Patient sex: M
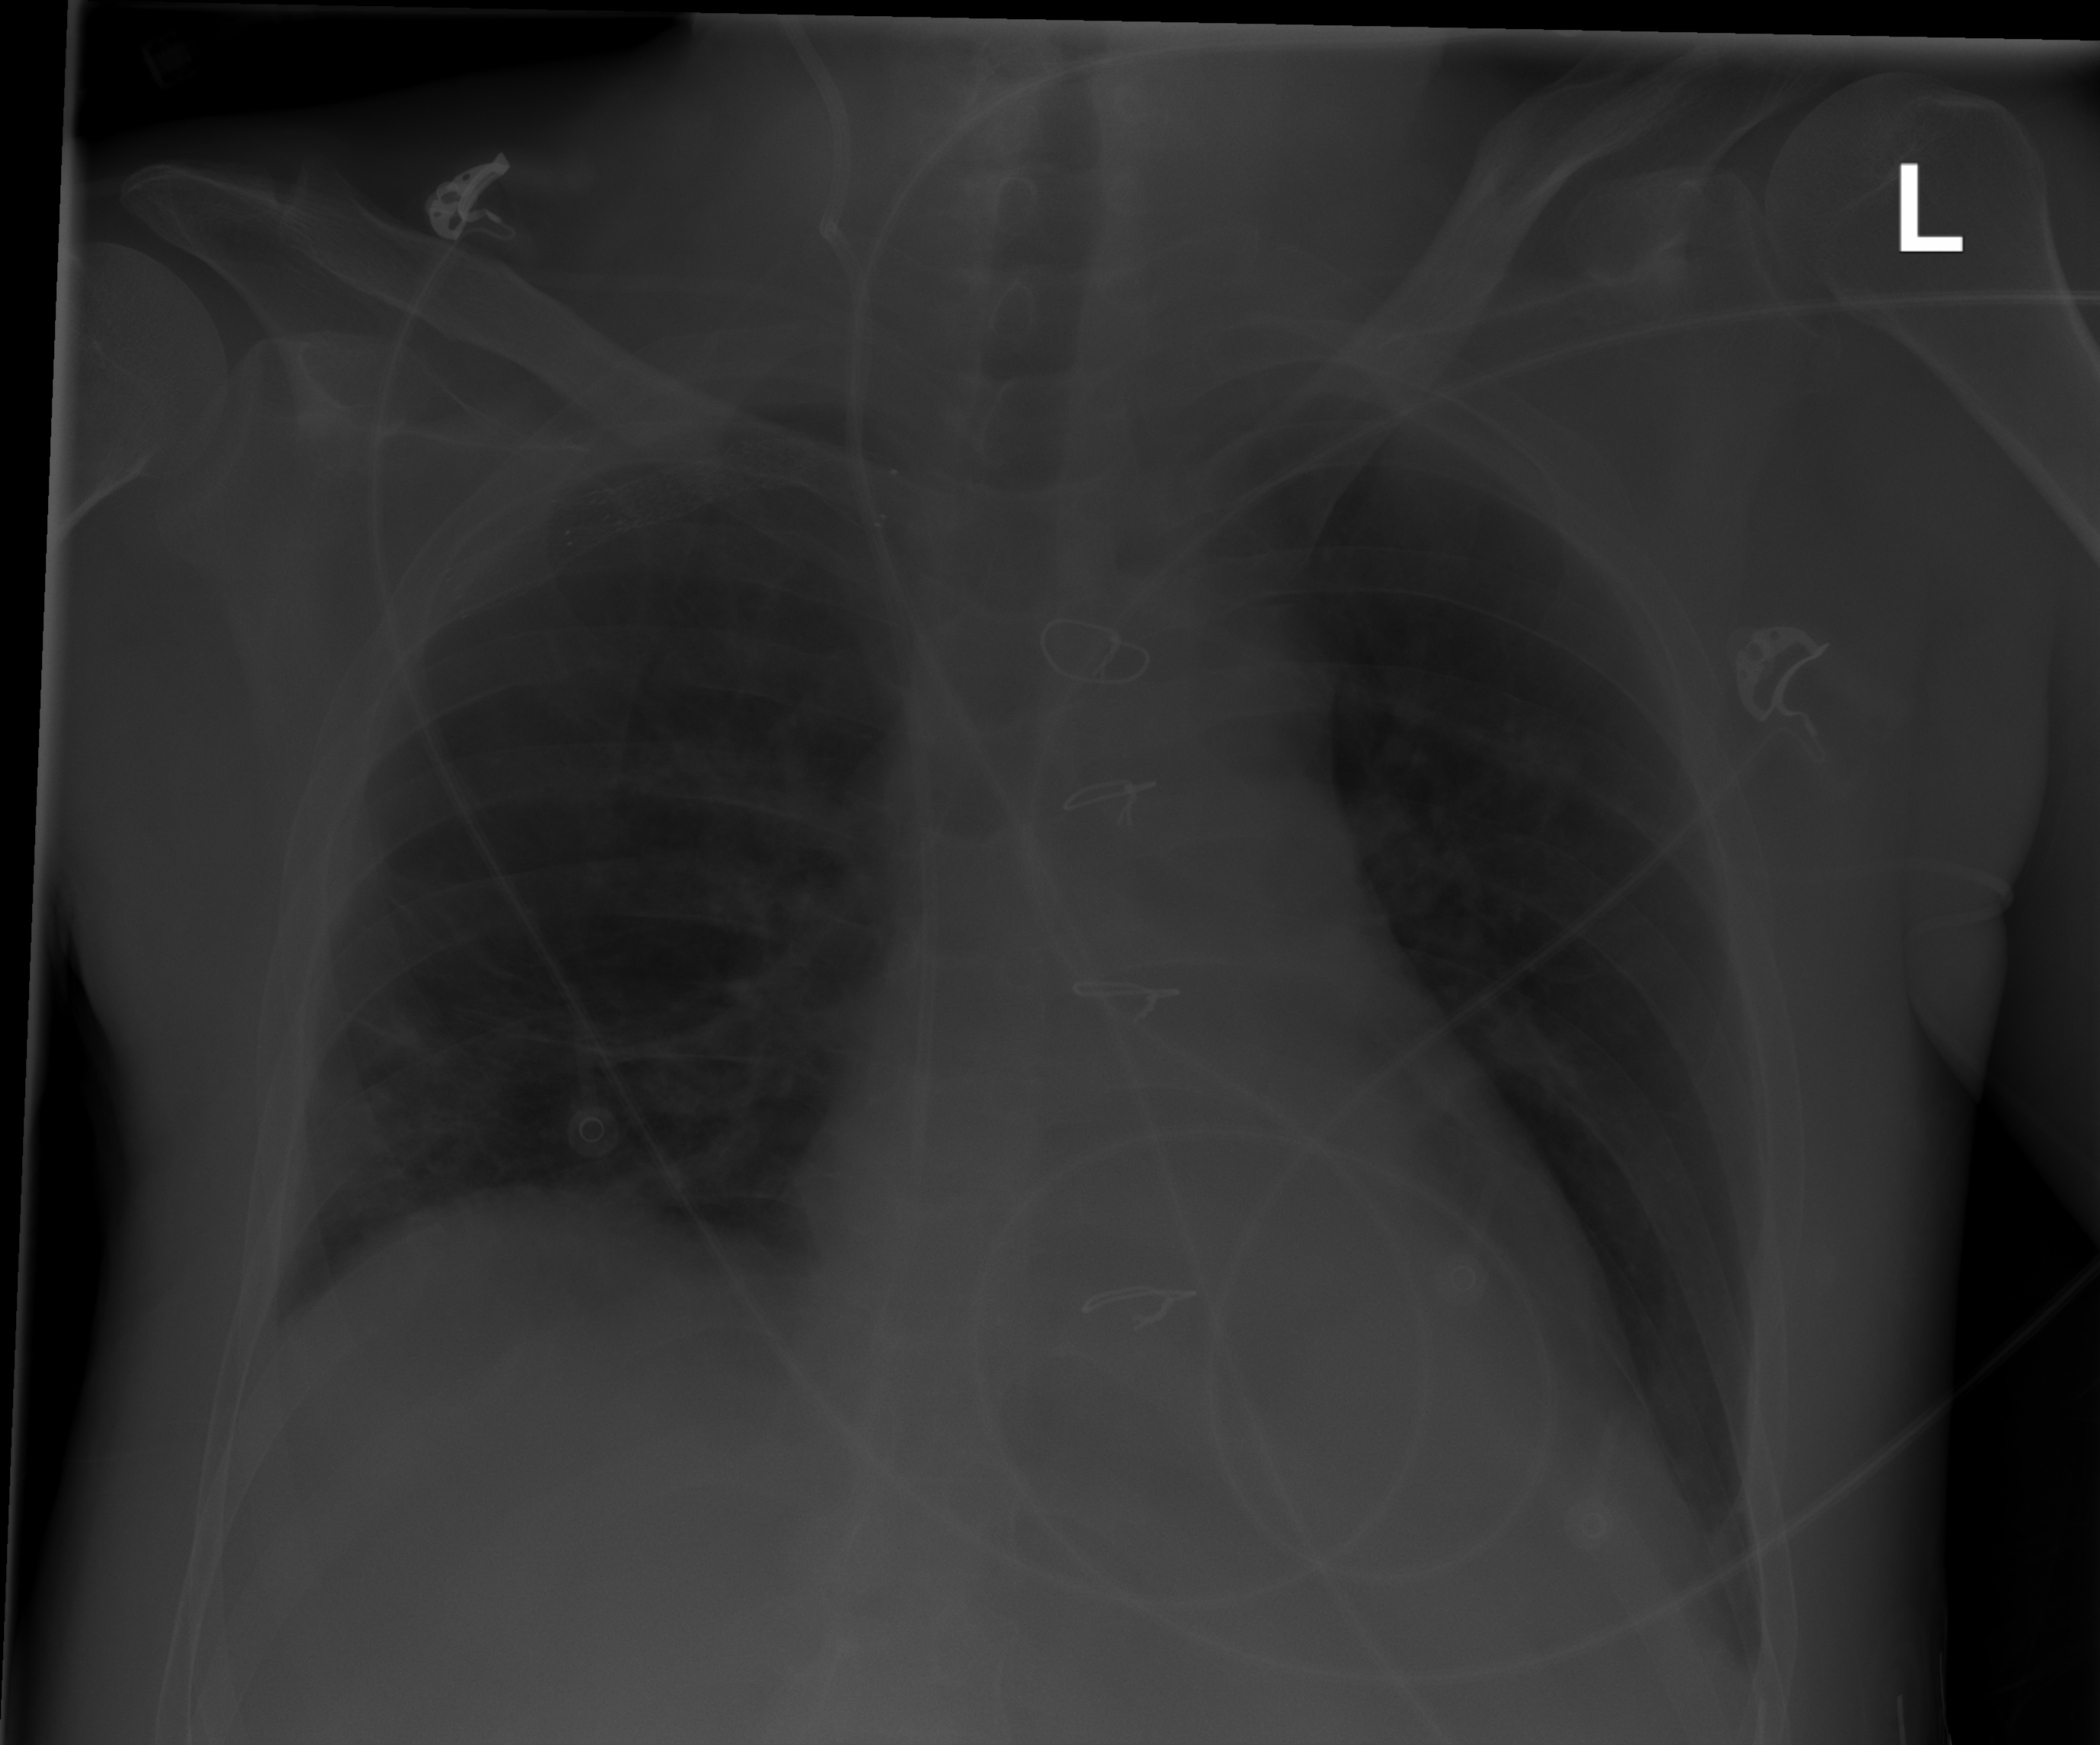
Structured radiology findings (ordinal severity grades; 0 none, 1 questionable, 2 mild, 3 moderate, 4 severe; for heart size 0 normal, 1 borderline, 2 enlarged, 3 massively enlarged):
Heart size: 2
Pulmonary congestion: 2
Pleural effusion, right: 0
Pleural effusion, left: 0
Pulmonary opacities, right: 2
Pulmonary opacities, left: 1
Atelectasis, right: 2
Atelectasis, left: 0